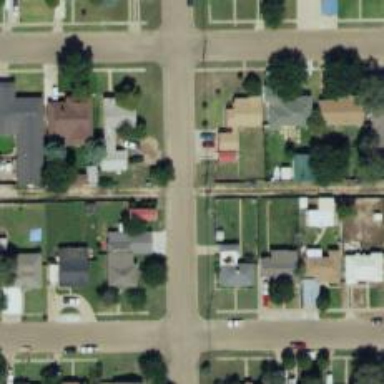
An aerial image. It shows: Alley classified as service road.